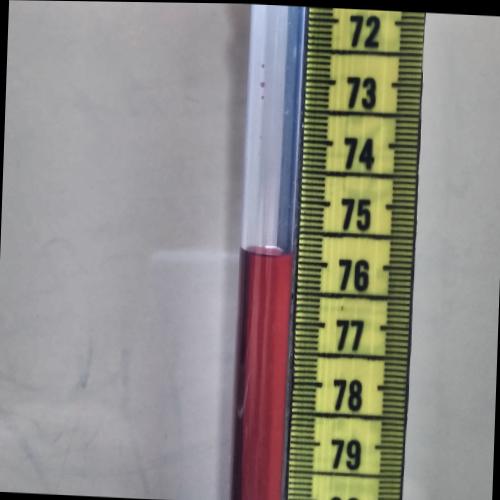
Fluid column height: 76.0 cm